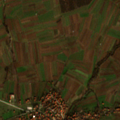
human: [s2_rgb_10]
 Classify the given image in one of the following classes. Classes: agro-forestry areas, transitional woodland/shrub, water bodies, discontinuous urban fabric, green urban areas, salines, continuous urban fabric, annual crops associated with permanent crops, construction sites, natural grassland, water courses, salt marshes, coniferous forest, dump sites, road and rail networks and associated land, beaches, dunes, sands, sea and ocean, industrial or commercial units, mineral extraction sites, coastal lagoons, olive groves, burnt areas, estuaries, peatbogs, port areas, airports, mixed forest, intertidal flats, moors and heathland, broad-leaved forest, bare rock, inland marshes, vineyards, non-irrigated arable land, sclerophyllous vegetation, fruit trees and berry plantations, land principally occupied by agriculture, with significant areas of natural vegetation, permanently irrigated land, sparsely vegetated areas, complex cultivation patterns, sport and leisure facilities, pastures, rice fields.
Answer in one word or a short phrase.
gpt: discontinuous urban fabric, non-irrigated arable land, vineyards, complex cultivation patterns